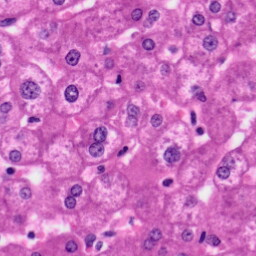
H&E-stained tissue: Liver